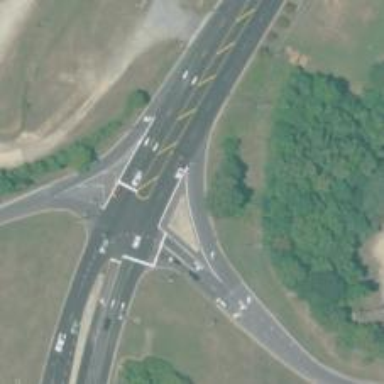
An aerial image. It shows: Trunk link highway.